Field crop: tomato
Growth stage: 1
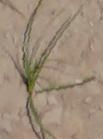
Species: cyperus